Chest X-ray:
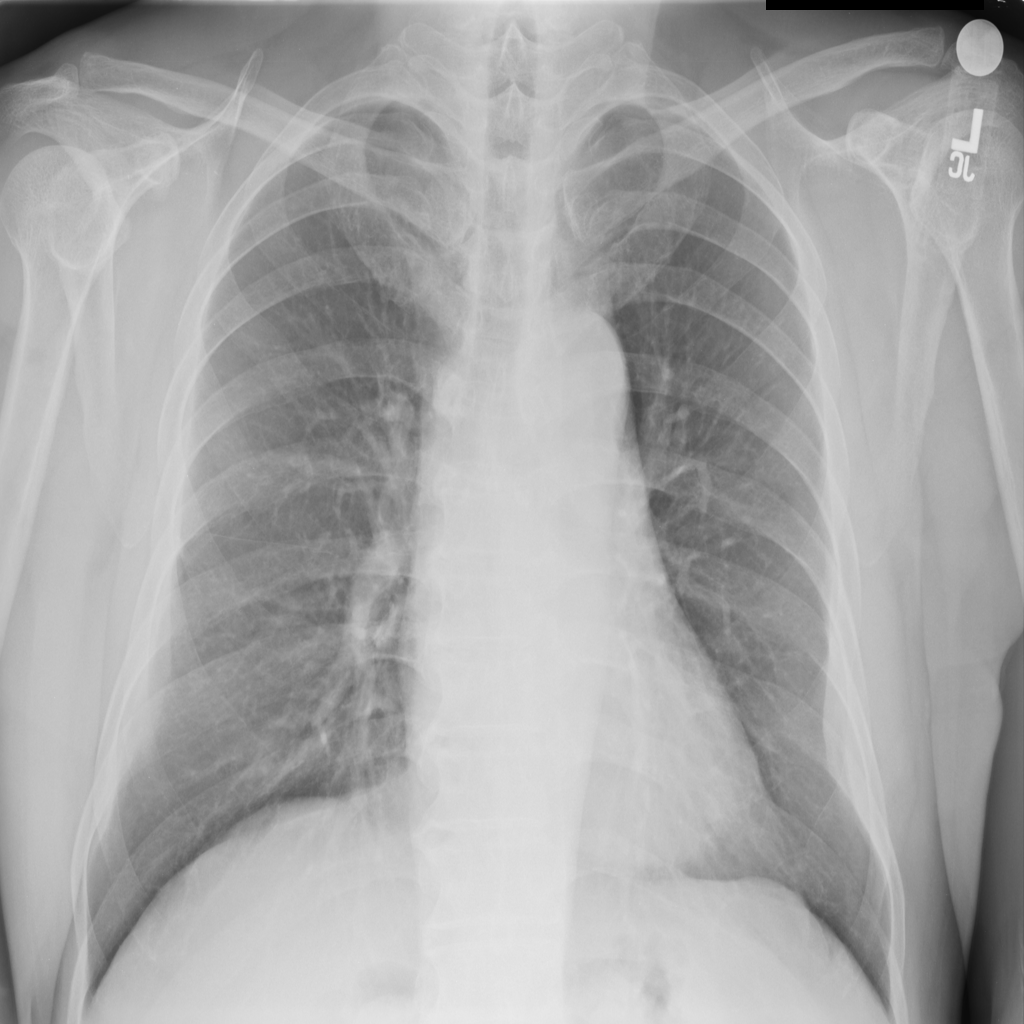
Findings: Pleural Thickening
No abnormal finding: no